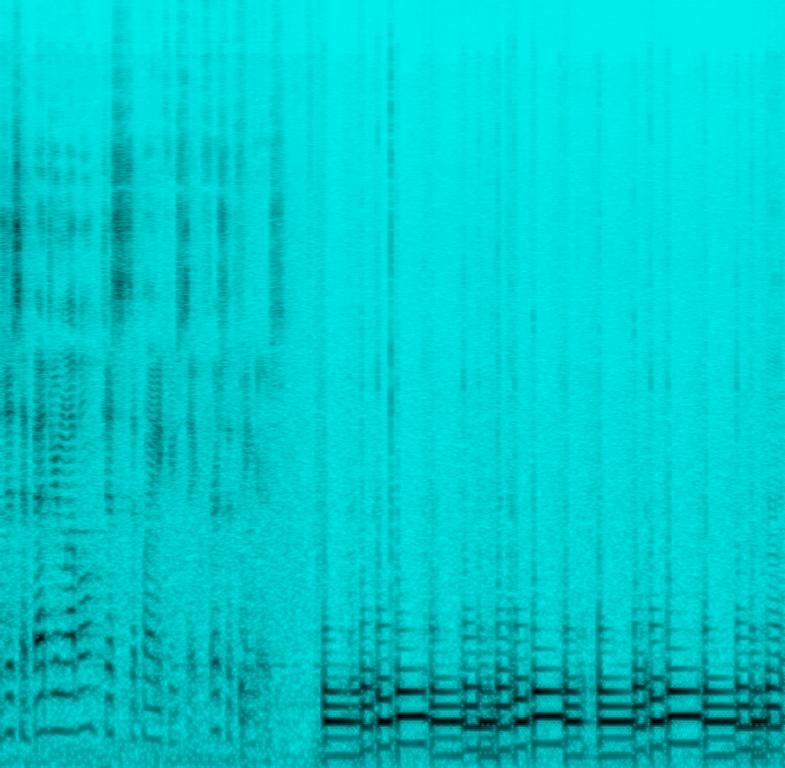
The low quality recording features a cover of a rock song and it contains an ukulele bass guitar. The recording is in mono and very noisy.